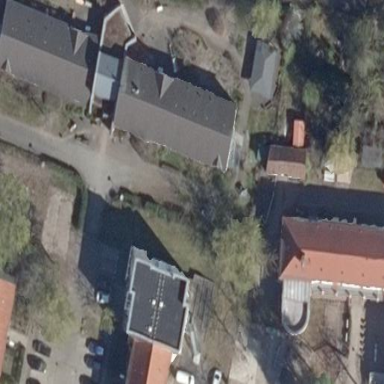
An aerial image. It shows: Building.